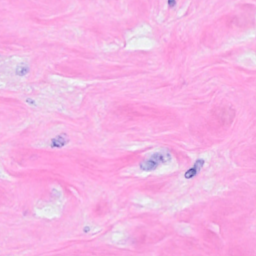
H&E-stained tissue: Breast